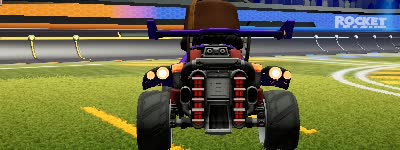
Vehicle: octane